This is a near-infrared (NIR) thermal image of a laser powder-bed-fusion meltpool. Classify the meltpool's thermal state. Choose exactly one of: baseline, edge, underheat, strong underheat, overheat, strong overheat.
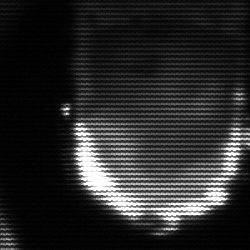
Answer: baseline